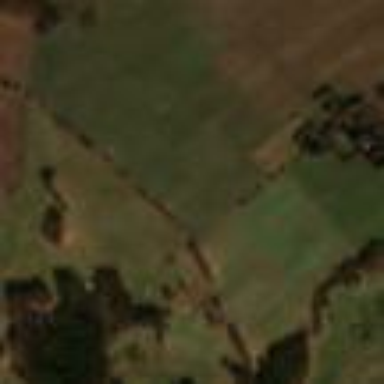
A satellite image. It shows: View of farmland.